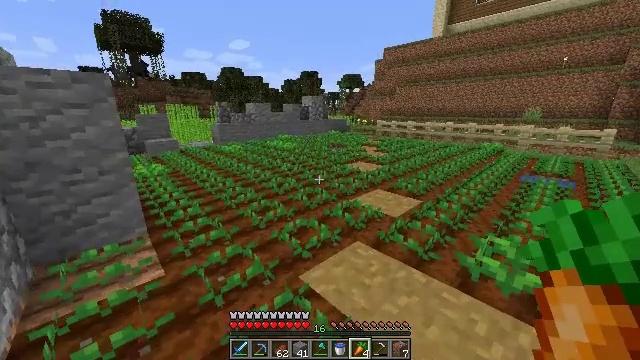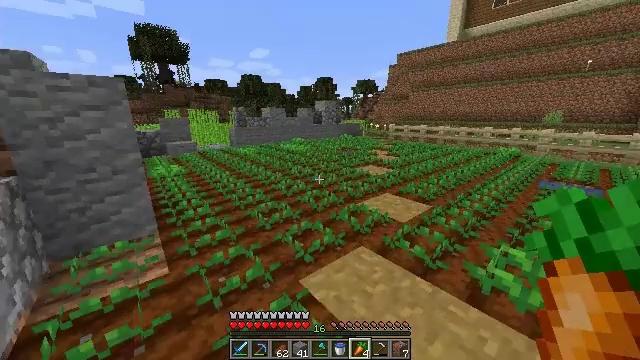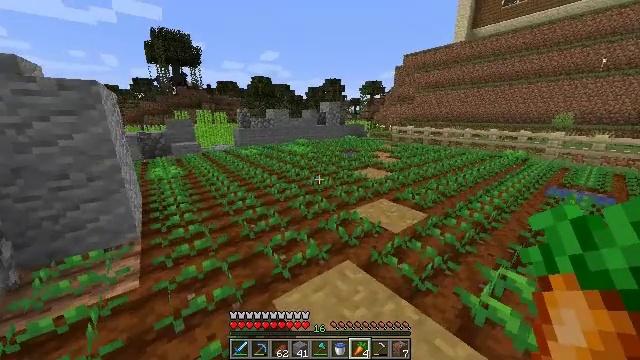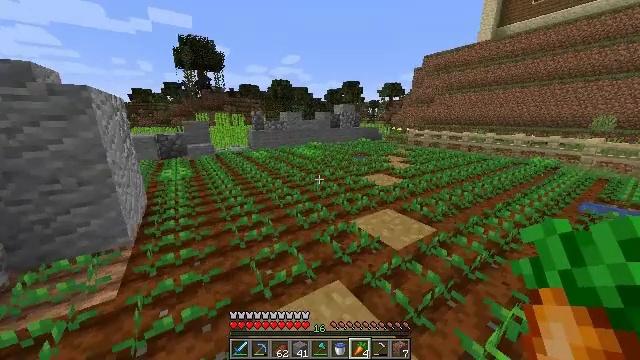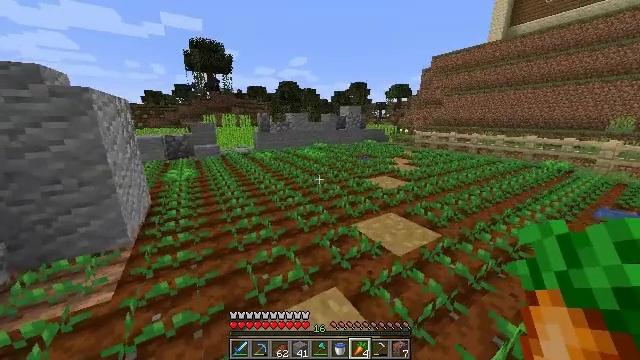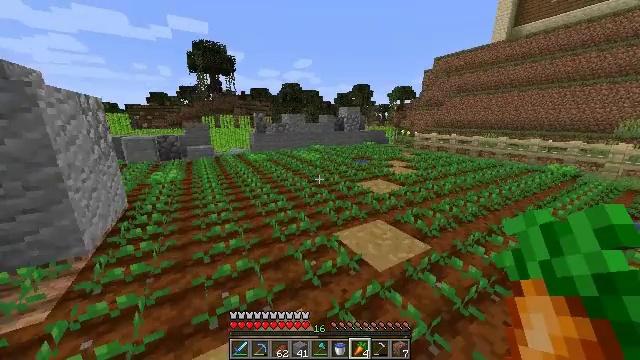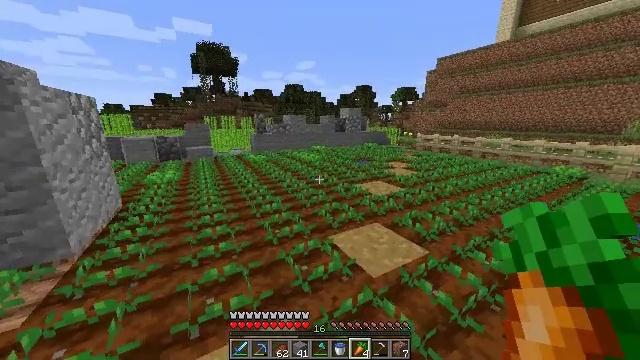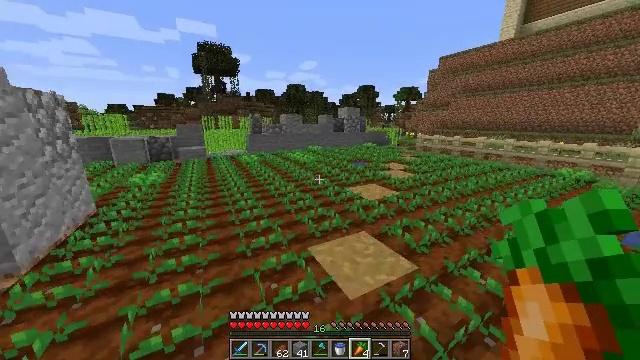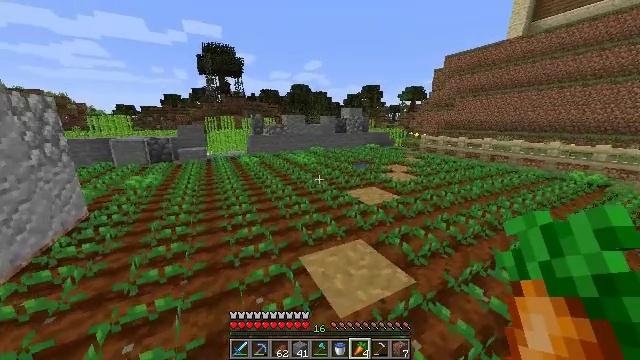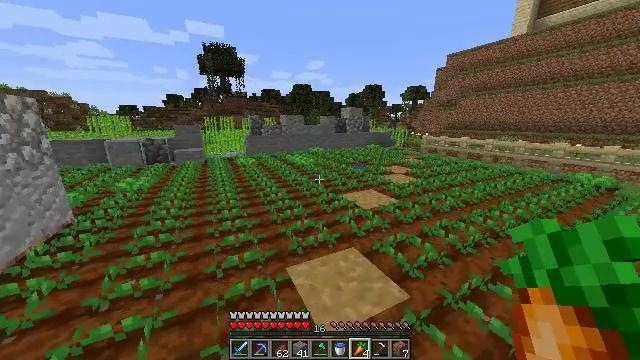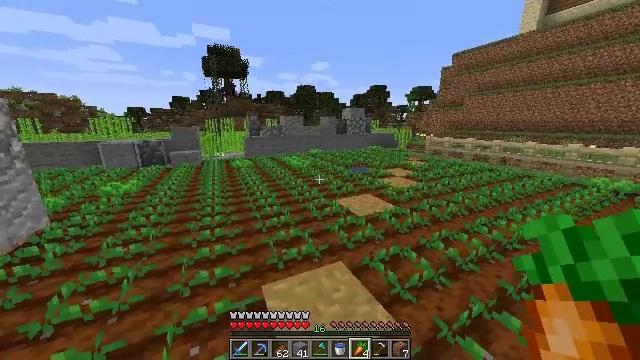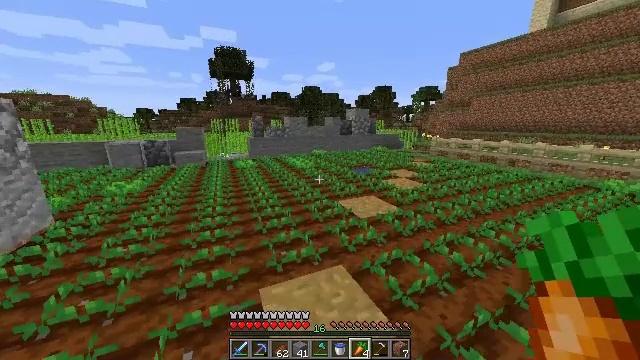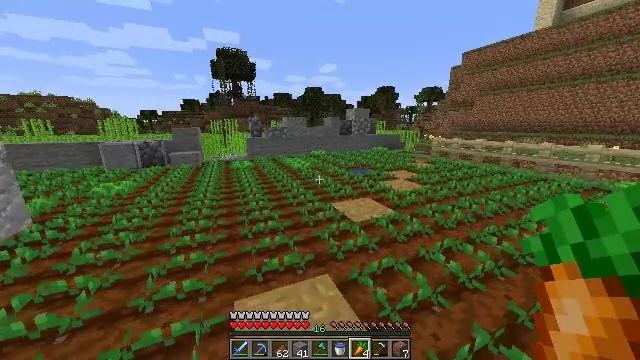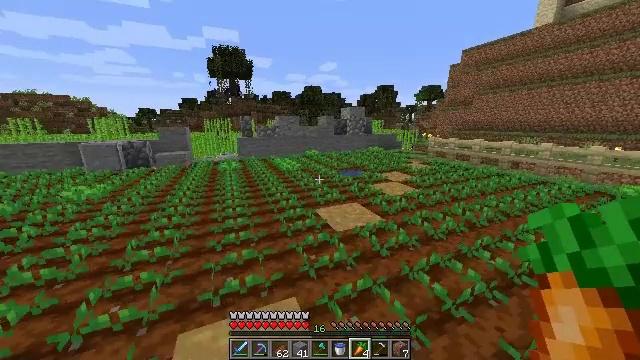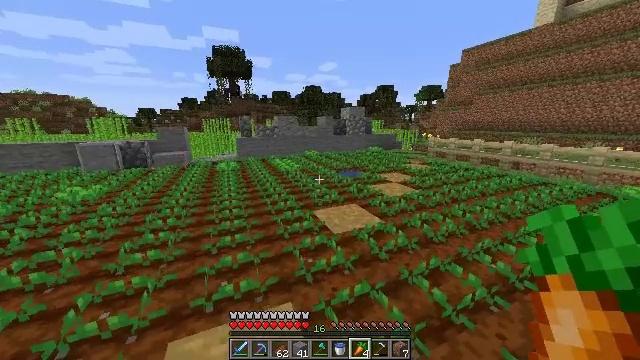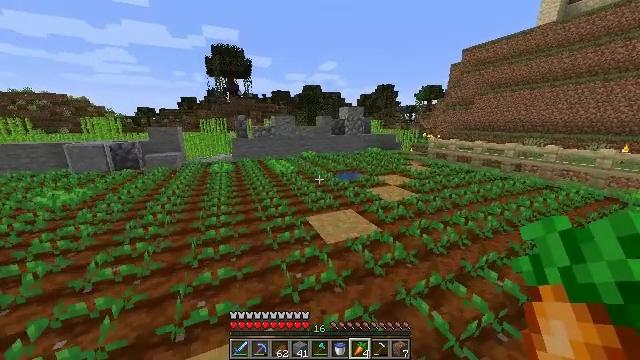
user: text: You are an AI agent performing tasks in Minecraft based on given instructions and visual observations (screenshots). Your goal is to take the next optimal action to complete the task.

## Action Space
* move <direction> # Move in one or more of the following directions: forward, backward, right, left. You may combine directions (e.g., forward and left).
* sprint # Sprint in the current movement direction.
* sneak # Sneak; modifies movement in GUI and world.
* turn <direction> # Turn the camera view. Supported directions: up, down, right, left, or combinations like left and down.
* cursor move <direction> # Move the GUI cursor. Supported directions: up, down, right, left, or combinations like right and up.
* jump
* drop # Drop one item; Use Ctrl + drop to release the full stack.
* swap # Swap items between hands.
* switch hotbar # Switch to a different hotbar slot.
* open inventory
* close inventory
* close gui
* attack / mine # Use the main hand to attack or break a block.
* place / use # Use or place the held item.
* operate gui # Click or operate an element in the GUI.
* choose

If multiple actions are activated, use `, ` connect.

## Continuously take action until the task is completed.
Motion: motion action
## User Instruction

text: Remove a poisonous potato from the inventory.
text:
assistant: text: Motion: move forward and move right, sprint, turn left
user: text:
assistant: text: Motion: move forward and move right, sprint, turn left
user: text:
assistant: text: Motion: move forward and move right, sprint, turn left
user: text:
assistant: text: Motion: move forward and move right, sprint, turn left
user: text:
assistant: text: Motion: move forward and move right, sprint
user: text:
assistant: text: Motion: move forward and move right, sprint
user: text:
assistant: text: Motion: move forward and move right, sprint
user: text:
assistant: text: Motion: move forward and move right, turn left
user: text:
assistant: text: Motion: move forward and move right
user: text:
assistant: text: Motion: move forward and move right, turn left
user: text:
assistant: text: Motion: move forward and move right, turn left
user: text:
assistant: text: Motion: move forward and move right
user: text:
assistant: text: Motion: move forward and move right
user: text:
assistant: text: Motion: move forward
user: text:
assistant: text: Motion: move forward
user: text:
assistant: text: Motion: move forward
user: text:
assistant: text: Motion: move forward
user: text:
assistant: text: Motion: move forward
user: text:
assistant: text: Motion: move forward
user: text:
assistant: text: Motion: move forward
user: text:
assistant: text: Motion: move forward
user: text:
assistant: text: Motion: move forward
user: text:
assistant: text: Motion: move forward and move right
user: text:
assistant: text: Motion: move forward and move right
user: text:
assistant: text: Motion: move forward and move right
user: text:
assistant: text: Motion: move forward and move right
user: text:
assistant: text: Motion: move forward, turn right
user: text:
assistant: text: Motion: move forward
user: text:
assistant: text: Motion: move forward, turn right
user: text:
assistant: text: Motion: move forward, turn right